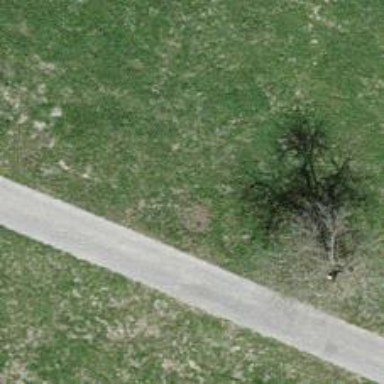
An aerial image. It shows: Single tag "natural: tree."